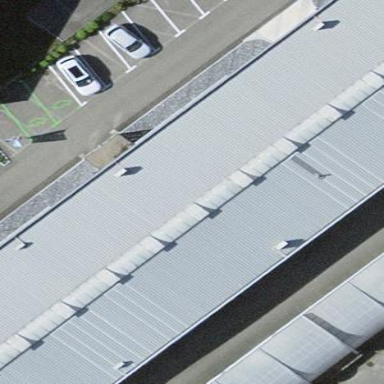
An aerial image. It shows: Building that houses car shop.